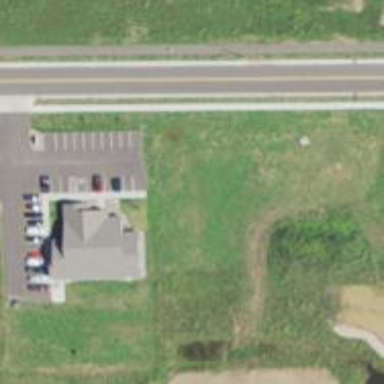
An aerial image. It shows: Veterinary facility.